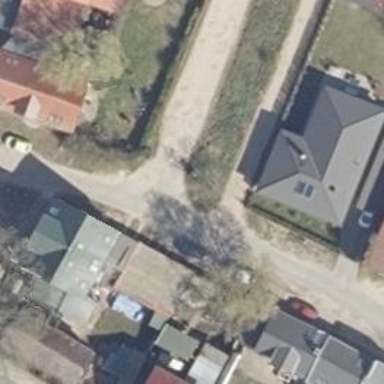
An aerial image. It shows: Residential road with asphalt surface and sidewalk on the left.